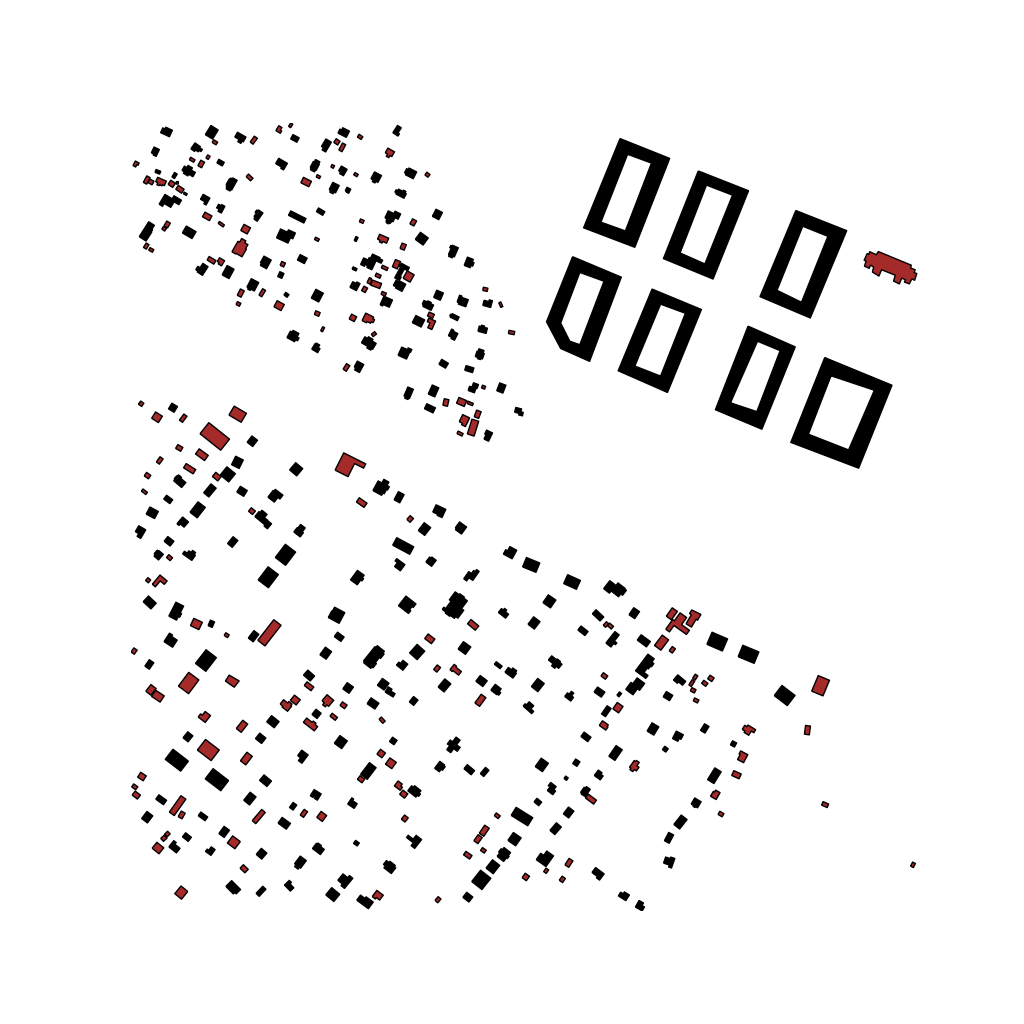
Tags: overhead vector_map, recreation, residential, modern, soviet, individual_rise, low_rise, density_2, Building, Facility, 1.0 km²